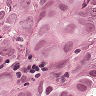
Metastatic tissue present: yes